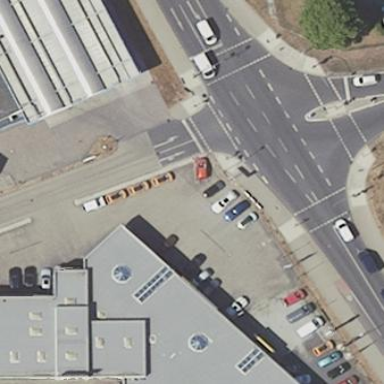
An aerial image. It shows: Building housing car shop.